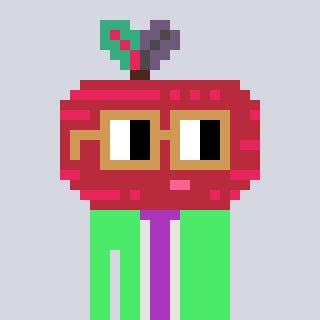
a pixel art character with square brown glasses, a beet-shaped head and a teal-colored body on a cool background